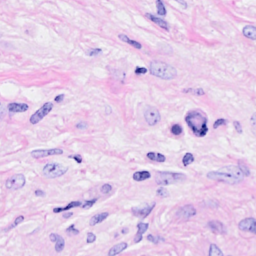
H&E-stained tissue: Breast